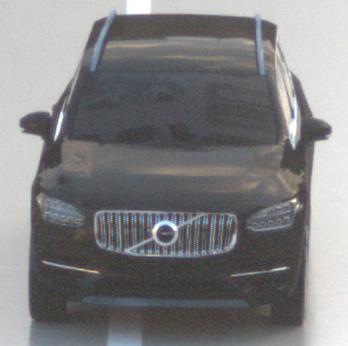
Make: Volvo
Model: XC90 B5
Detailed model: XC90 (L)
Model produced from: 2019/08
Model produced until: 2020/04
Doors: 5
Color: black
Road condition: wet road
Daytime: sunrise or sunset
Contrast: low contrast